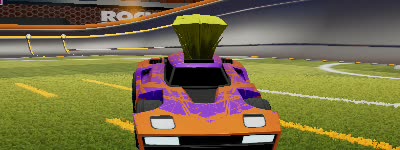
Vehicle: breakout